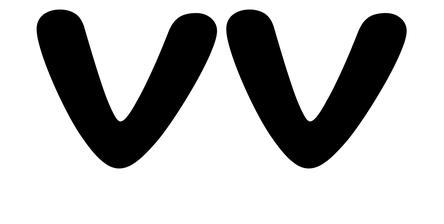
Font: Gluten_Medium